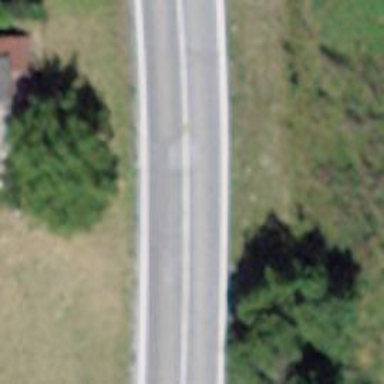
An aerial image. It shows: Secondary road.